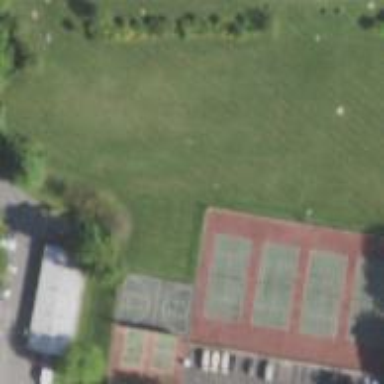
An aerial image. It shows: Tennis court on pitch.